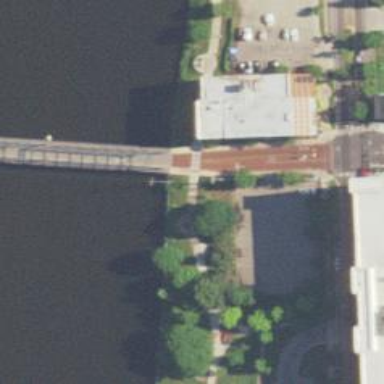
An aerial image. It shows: Footway on truss bridge.